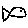
Label: fish